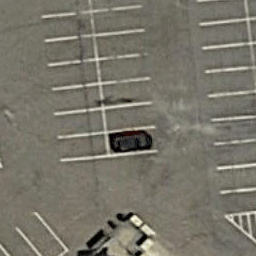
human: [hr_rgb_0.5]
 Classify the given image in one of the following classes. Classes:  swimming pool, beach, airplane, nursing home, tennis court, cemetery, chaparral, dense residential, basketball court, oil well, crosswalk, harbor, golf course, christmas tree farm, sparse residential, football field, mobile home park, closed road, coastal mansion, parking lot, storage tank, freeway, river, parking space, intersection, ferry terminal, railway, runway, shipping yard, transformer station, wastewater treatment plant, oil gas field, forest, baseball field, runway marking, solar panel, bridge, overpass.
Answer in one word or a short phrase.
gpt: parking space